Field crop: maize
Growth stage: 2
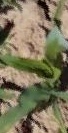
Species: maize